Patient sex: M
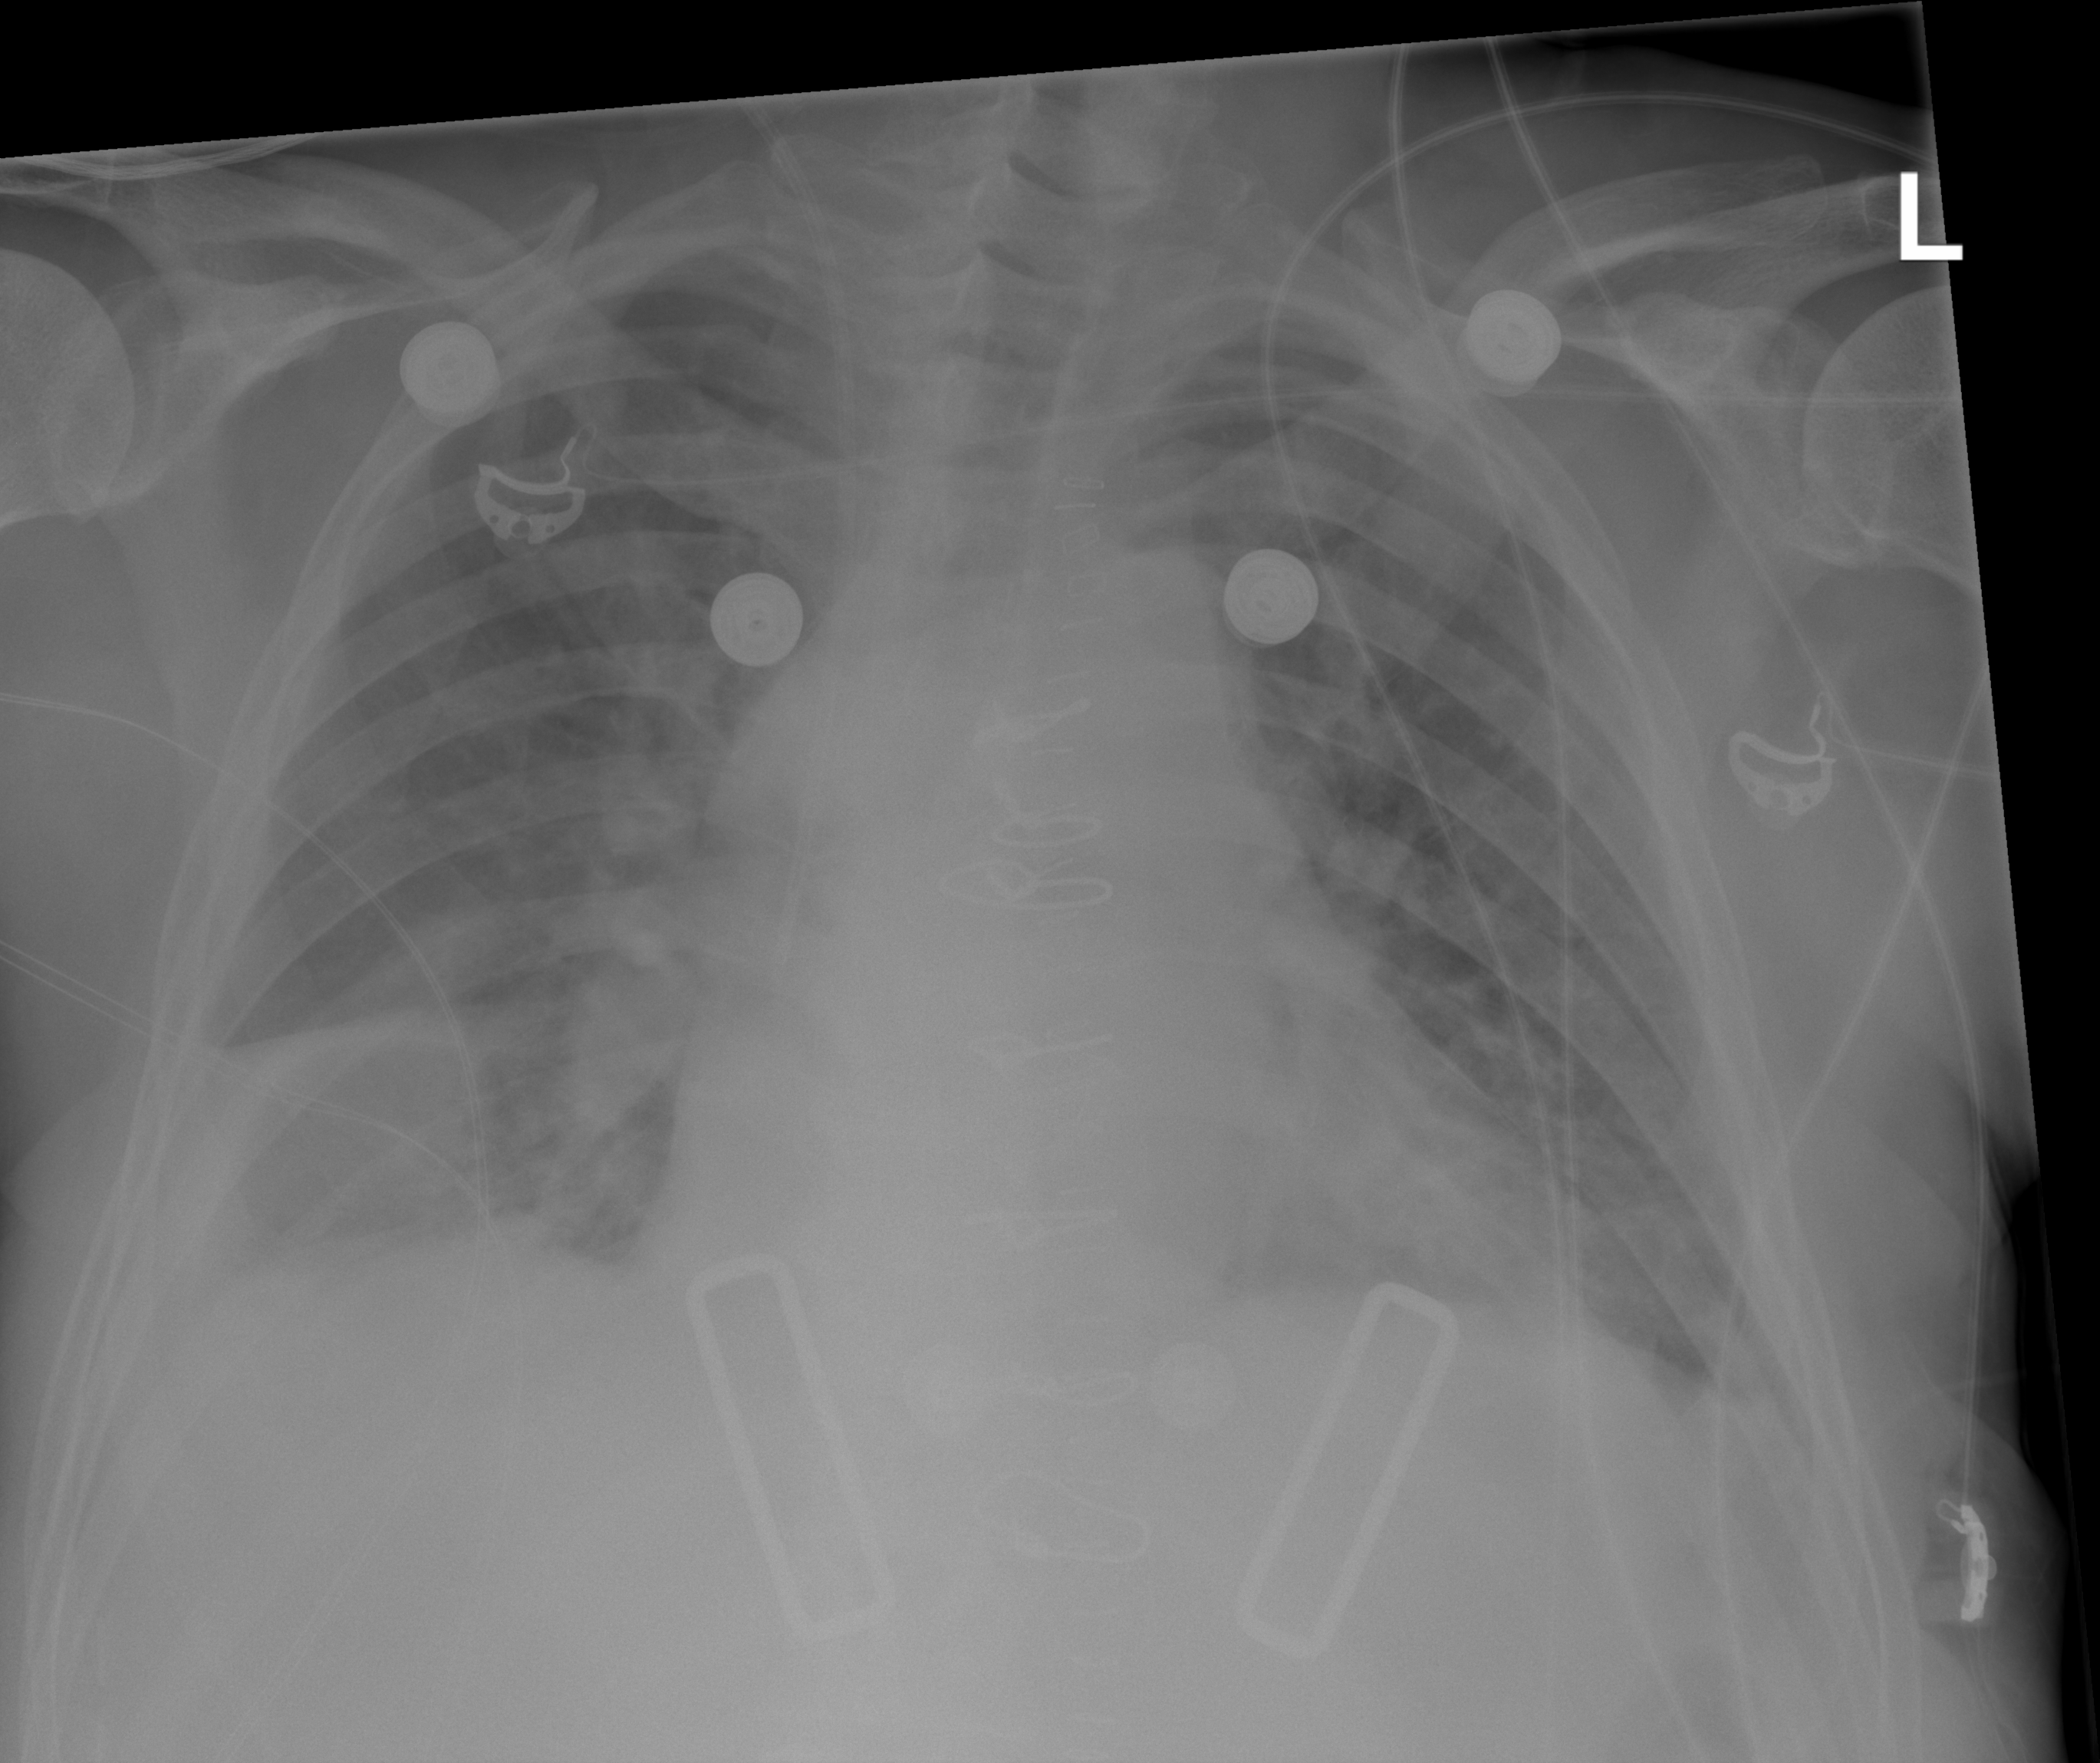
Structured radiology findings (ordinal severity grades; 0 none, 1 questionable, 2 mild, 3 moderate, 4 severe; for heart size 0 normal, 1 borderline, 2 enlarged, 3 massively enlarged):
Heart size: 2
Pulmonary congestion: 2
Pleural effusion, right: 2
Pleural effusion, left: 0
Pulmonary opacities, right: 1
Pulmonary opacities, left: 1
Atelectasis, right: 2
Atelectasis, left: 2